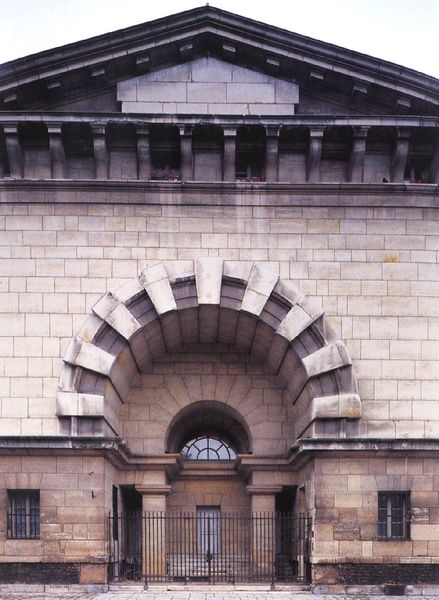
Titel: Das Zollhaus Barrière du Trône in Paris
Künstler: Claude Nicolas Ledoux
Standort: Paris, Barrière du Trône (EU - F)
Schlagwörter: dreieck, säulen, haus, stein, bogen, fassade, giebel, mauer, tor, fries, portal, portikus, tympanon, eklektizismus, klasssizismus